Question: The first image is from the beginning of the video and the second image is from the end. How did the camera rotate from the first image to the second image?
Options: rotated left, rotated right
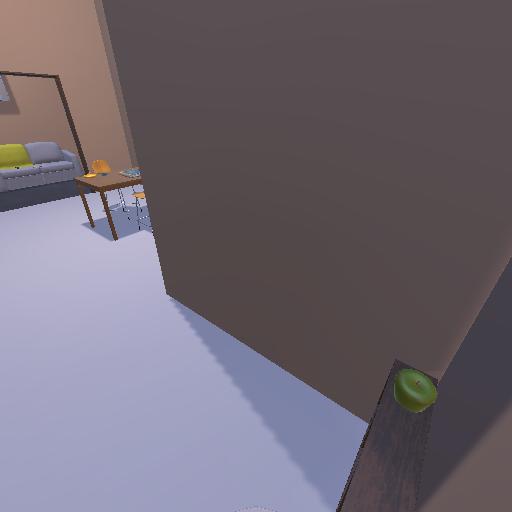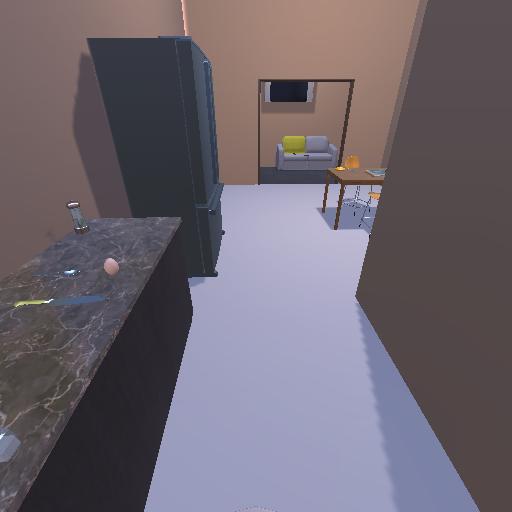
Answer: rotated left